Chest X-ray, PA view. Patient: 57 years old, sex M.
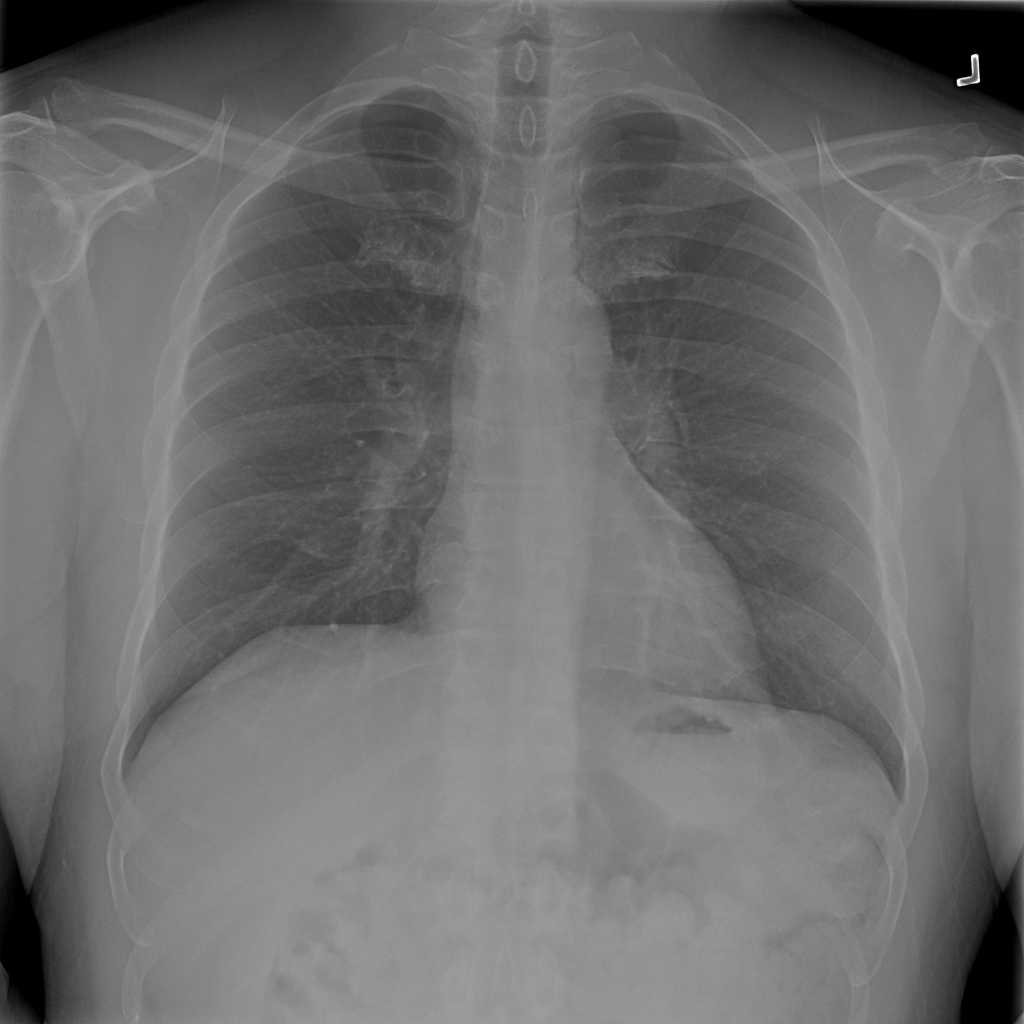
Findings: No Finding